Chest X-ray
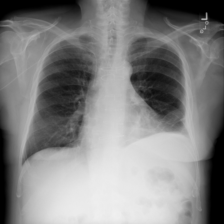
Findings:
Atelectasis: negative
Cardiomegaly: negative
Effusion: negative
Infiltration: negative
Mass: negative
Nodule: negative
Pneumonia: negative
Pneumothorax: negative
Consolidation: negative
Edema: negative
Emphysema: negative
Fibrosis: negative
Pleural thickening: negative
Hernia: negative